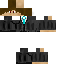
A male human skin with medium skin, wearing brown long hair dressed in a blue suit and black pants, featuring a closed mouth.